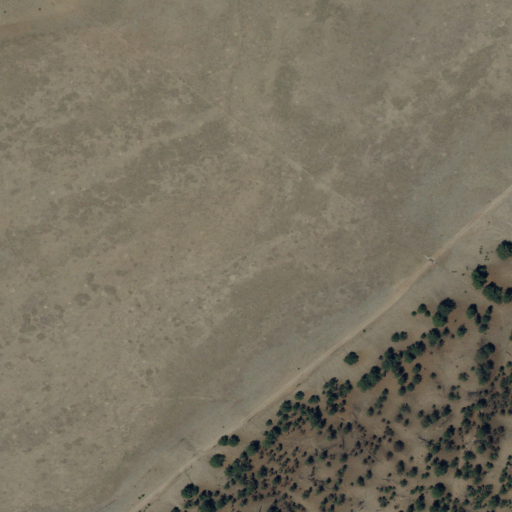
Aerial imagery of valley in New Mexico named Adams Canyon containing shrub, evergreen forest, and grassland